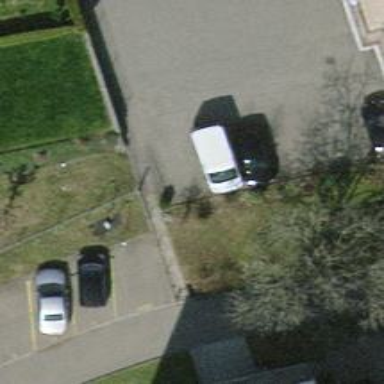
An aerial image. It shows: Parking area with surface.